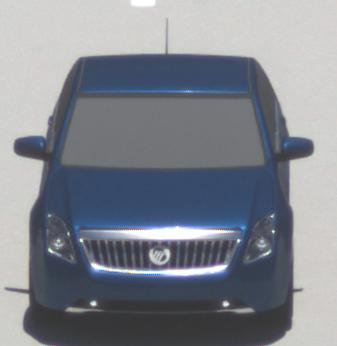
Make: Mercury
Model: Milan
Detailed model: -
Model produced from: 2009
Model produced until: 2010
Doors: 4
Color: blue
Road condition: dry road
Daytime: midday
Contrast: high contrast